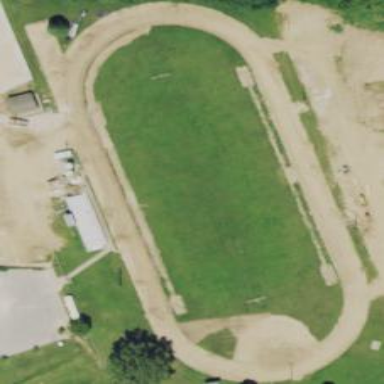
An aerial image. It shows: Track in leisure land.